Question: I have a ldap_search function in my php script. I get some user information from the logged in user. I encoded it to json and set a cookie for these information. In my js, i used the jquery function parseJSON to create a js object from the cookie. Now i want to print the name of the user in a field. How can i get it worked?

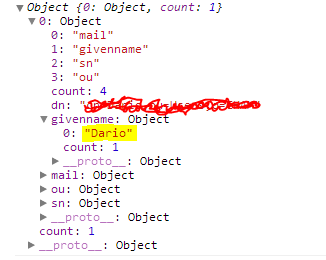
Answer: simple,
console.log(object[0].givename[0]);